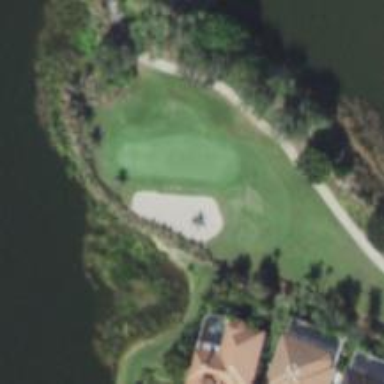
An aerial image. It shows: Golf hole.